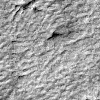
Atmospheric dust classification: not_dusty